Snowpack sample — Buffalo Mountain, Silverthorne, Colorado, USA (2/22/26, 2:02 PM MST)
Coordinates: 39.622, -106.113
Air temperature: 33 °F
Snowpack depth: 63 cm
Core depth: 40 cm
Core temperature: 26.6 °F
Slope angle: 11°, slope face: 116°
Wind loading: low
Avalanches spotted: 0
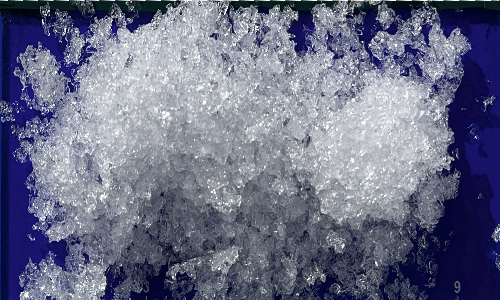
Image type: core
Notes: In a firebreak similar to site 1, minimal wind loading with no spotted avalanches (not many faces in view though)